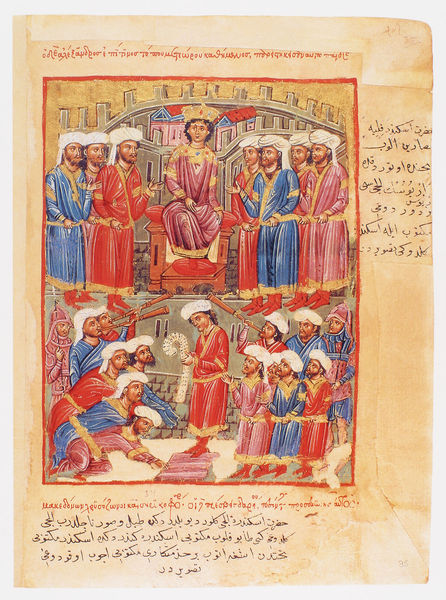
Titel: Der griechische Alexanderroman
Institution: Venedig, Hellenic Institute Codex Gr. 5
Schlagwörter: schrift, stab, könig, thron, buch, burg, text, soldat, arabisch, anbeten, anbetung, turban, buchmalerei